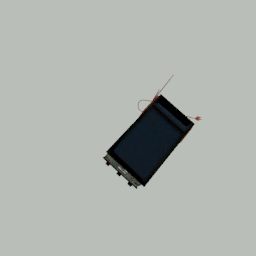
Label: electronics